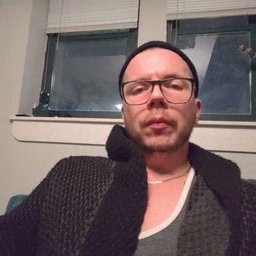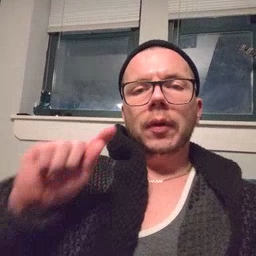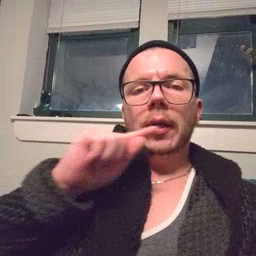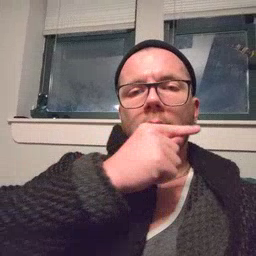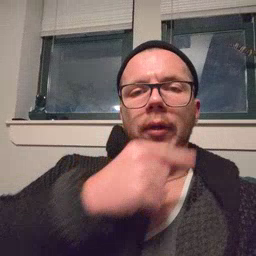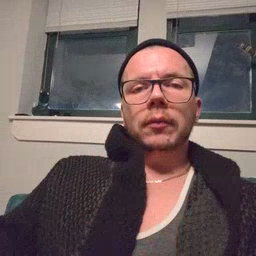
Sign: carrot